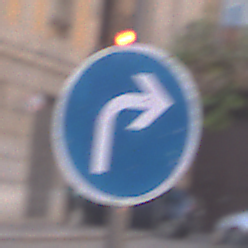
Verkehrszeichen: VorgeschriebeneFahrtrichtungRechts
Umgebung: Outdoor, Urban
Tageszeit: MorningAfternoon
Wetter: PartlyCloudy
Licht: Natural
Jahreszeit: NotSpecified
Kontrast: LowContrast